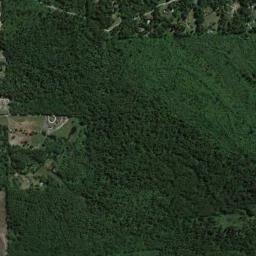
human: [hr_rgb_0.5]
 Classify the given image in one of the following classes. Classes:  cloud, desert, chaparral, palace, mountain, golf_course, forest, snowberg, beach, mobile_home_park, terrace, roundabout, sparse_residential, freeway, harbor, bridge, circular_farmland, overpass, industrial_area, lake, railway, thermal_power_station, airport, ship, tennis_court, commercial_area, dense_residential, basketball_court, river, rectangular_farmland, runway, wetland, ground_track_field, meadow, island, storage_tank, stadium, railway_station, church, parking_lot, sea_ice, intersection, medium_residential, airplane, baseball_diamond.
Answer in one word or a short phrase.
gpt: forest